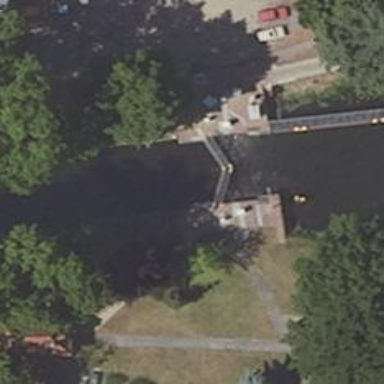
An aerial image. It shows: Lock gate along waterway.